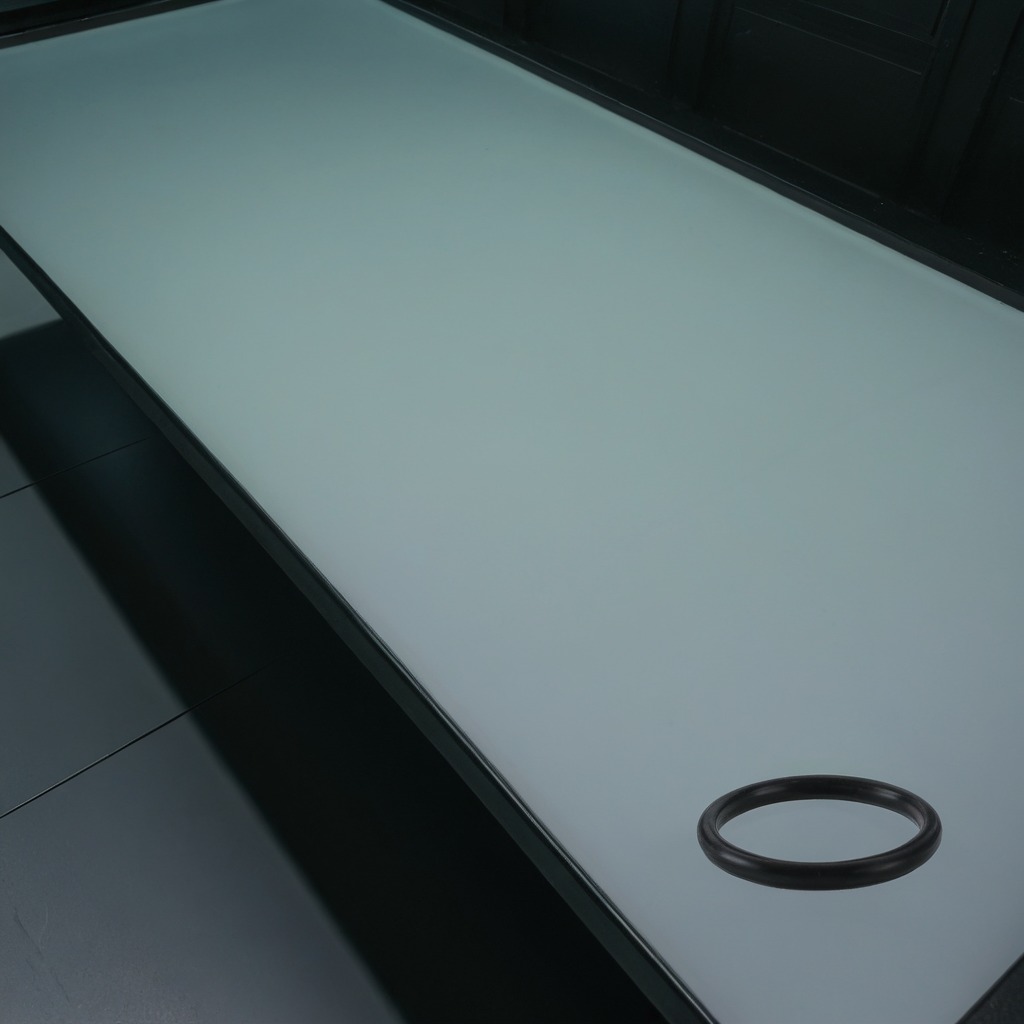
A rubber O-ring lying on a clean empty table in a railway signal maintenance room lit by harsh overhead fluorescents photorealistic surface textures crisp shadows high dynamic range